Field crop: maize
Growth stage: 2
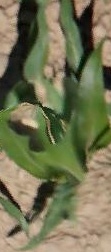
Species: maize